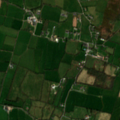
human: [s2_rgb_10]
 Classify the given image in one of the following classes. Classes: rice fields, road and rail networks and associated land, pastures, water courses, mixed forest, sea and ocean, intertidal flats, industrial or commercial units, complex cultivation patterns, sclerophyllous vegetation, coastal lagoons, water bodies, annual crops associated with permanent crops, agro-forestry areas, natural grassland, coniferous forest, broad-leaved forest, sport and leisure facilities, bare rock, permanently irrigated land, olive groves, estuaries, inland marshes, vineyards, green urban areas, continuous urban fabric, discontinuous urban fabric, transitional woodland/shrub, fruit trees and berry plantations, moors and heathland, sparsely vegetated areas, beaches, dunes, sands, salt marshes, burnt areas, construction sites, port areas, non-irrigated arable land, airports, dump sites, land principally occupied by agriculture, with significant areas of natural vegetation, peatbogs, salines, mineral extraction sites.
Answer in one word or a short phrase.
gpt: pastures